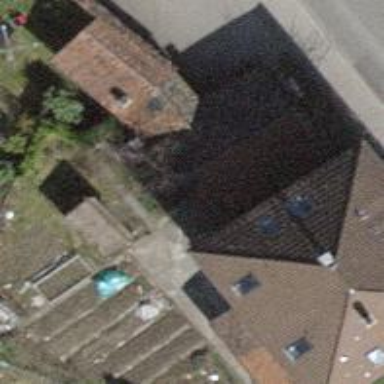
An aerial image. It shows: Garage.